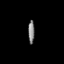
Tissue: prostate
Cell type: Myeloid cells
Senescence score: 0.3543
Nuclear area (px): 143
Mean DAPI intensity: 127.916